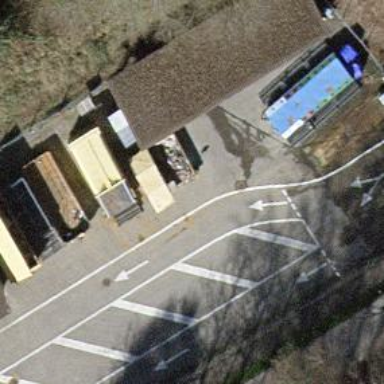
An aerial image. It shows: Recycling center for various types of waste.